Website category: university
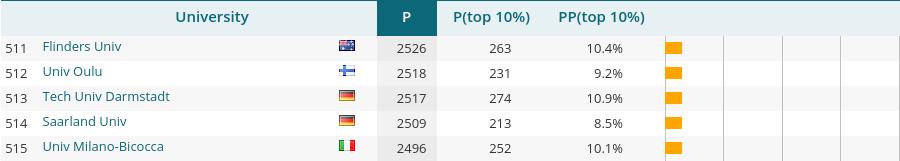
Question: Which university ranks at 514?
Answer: Saarland Univ

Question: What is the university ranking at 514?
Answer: Saarland Univ

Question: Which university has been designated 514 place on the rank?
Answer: Saarland Univ

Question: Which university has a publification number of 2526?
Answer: Flinders Univ

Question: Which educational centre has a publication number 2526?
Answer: Flinders Univ

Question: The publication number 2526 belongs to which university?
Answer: Flinders Univ

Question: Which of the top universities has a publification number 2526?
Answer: Flinders Univ

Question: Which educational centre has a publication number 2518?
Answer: Univ Oulu

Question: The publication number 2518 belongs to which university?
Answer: Univ Oulu

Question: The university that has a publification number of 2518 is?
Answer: Univ Oulu

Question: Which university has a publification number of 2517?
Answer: Tech Univ Darmstadt

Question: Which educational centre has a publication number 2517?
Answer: Tech Univ Darmstadt

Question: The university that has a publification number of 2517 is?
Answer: Tech Univ Darmstadt

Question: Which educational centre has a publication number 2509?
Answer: Saarland Univ

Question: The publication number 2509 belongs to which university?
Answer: Saarland Univ

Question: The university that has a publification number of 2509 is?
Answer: Saarland Univ

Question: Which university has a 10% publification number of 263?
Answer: Flinders Univ

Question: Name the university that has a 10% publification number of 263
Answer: Flinders Univ

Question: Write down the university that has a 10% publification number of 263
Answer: Flinders Univ

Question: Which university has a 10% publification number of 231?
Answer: Univ Oulu

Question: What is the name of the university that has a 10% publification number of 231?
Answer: Univ Oulu

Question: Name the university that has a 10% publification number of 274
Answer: Tech Univ Darmstadt

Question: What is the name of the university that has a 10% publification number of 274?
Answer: Tech Univ Darmstadt

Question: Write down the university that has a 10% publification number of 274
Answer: Tech Univ Darmstadt

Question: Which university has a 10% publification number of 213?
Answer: Saarland Univ

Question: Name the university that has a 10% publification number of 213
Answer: Saarland Univ

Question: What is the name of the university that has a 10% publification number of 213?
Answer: Saarland Univ

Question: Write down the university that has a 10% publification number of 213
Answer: Saarland Univ

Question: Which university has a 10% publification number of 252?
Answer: Univ Milano-Bicocca

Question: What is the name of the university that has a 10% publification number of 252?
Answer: Univ Milano-Bicocca